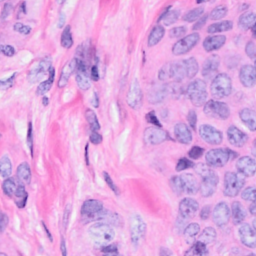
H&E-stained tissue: Breast